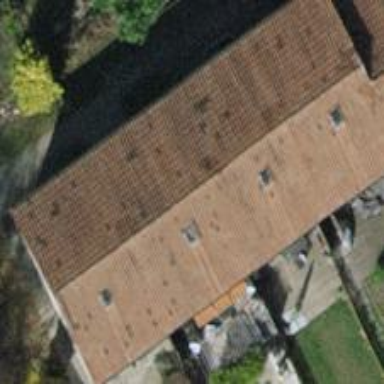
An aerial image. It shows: Terraced building with gabled roof.